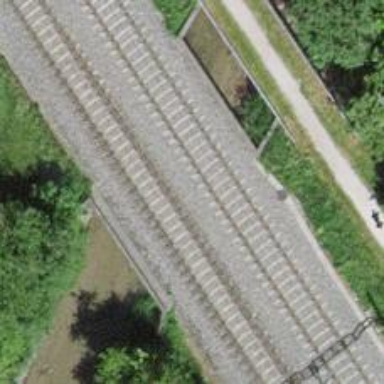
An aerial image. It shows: Single-track railway bridge with contact lines for electrification.